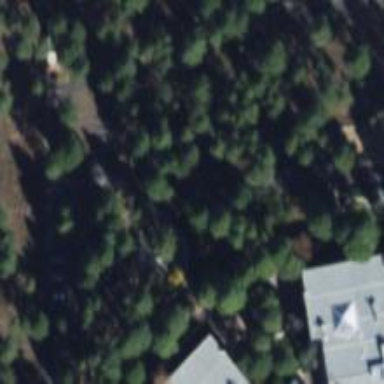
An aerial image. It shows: Woodland with evergreen needle-leaved trees.